Question: I was given a HTML page I changed it's extension .jsp. I want to make dynamic web application using struts. My Html page code is like this..
'''
<div id="content">
<div class="subpage-border-top">
<div class="subpage-border-bottom">
<div class="subpage-border-mid">
<div class="loginpage-bottom">
<h2>Login</h2>
<div class="loginpage-mid">
<span>Enter your email address and password to login</span>
<ul>
<li><label>Email</label>
<div class="right_input">
<input type="text" value=""
onblur="if(this.value=='')this.value=this.defaultValue;"
onfocus="if(this.value==this.defaultValue)this.value='';"
class="o-que email-text" />
<!-- <strong> dshmbf,sdmhfdi</strong>-->
</div></li>
<li><label>Password</label>
<div class="right_input">
<input type="password" value=""
onblur="if(this.value=='')this.value=this.defaultValue;"
onfocus="if(this.value==this.defaultValue)this.value='';"
class="o-que email-text" />
</div> <a href="#" class="forget-password">(Forget Your
Password)</a></li>
<li>
<div class="remember">
<input type="checkbox" name="" />Remember Me
</div>
<div class="login-button">
<div>
<input type="submit" value="Login" />
</div>
</div>
</li>
</ul>
</div>
</div>
</div>
'''

And according to a tutorial I want to use struts tags..
'''
<s:form action="User_login">
<s:textfield label="User Name" key="userName"/>
<s:textfield label="Password" key="password"/>
<s:submit/>
</s:form>
'''
But what should I replace with these struts tags,so my struts can work and my layout(css,java script) remain intact..Please help.
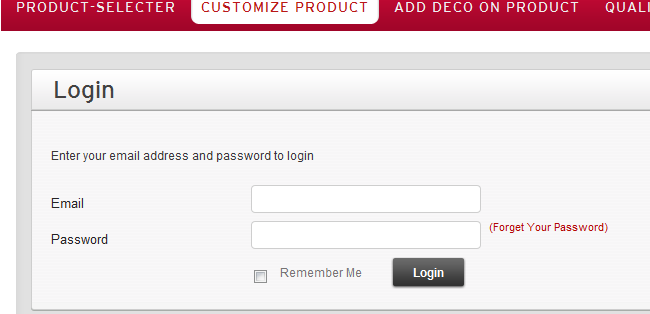
Answer: Your CSS will break because your HTML will change.
Struts2 uses Themes to generate the HTML for each tag; the default theme is 'XHTML'.
Just use 'SIMPLE' theme, that will generate ONLY the tag without any side data ('<label>' for example).
It can be applied to a single tag, to a form, or globally at application level.
Then try
'''
<s:form action="User_login" theme="simple">'
'''
; if you are satisfied with the result, set it globally in struts.xml with
'''
<constant name="struts.ui.theme" value="simple" />
'''